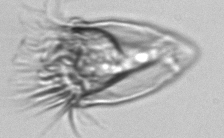
Label: Tintinnina